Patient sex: F
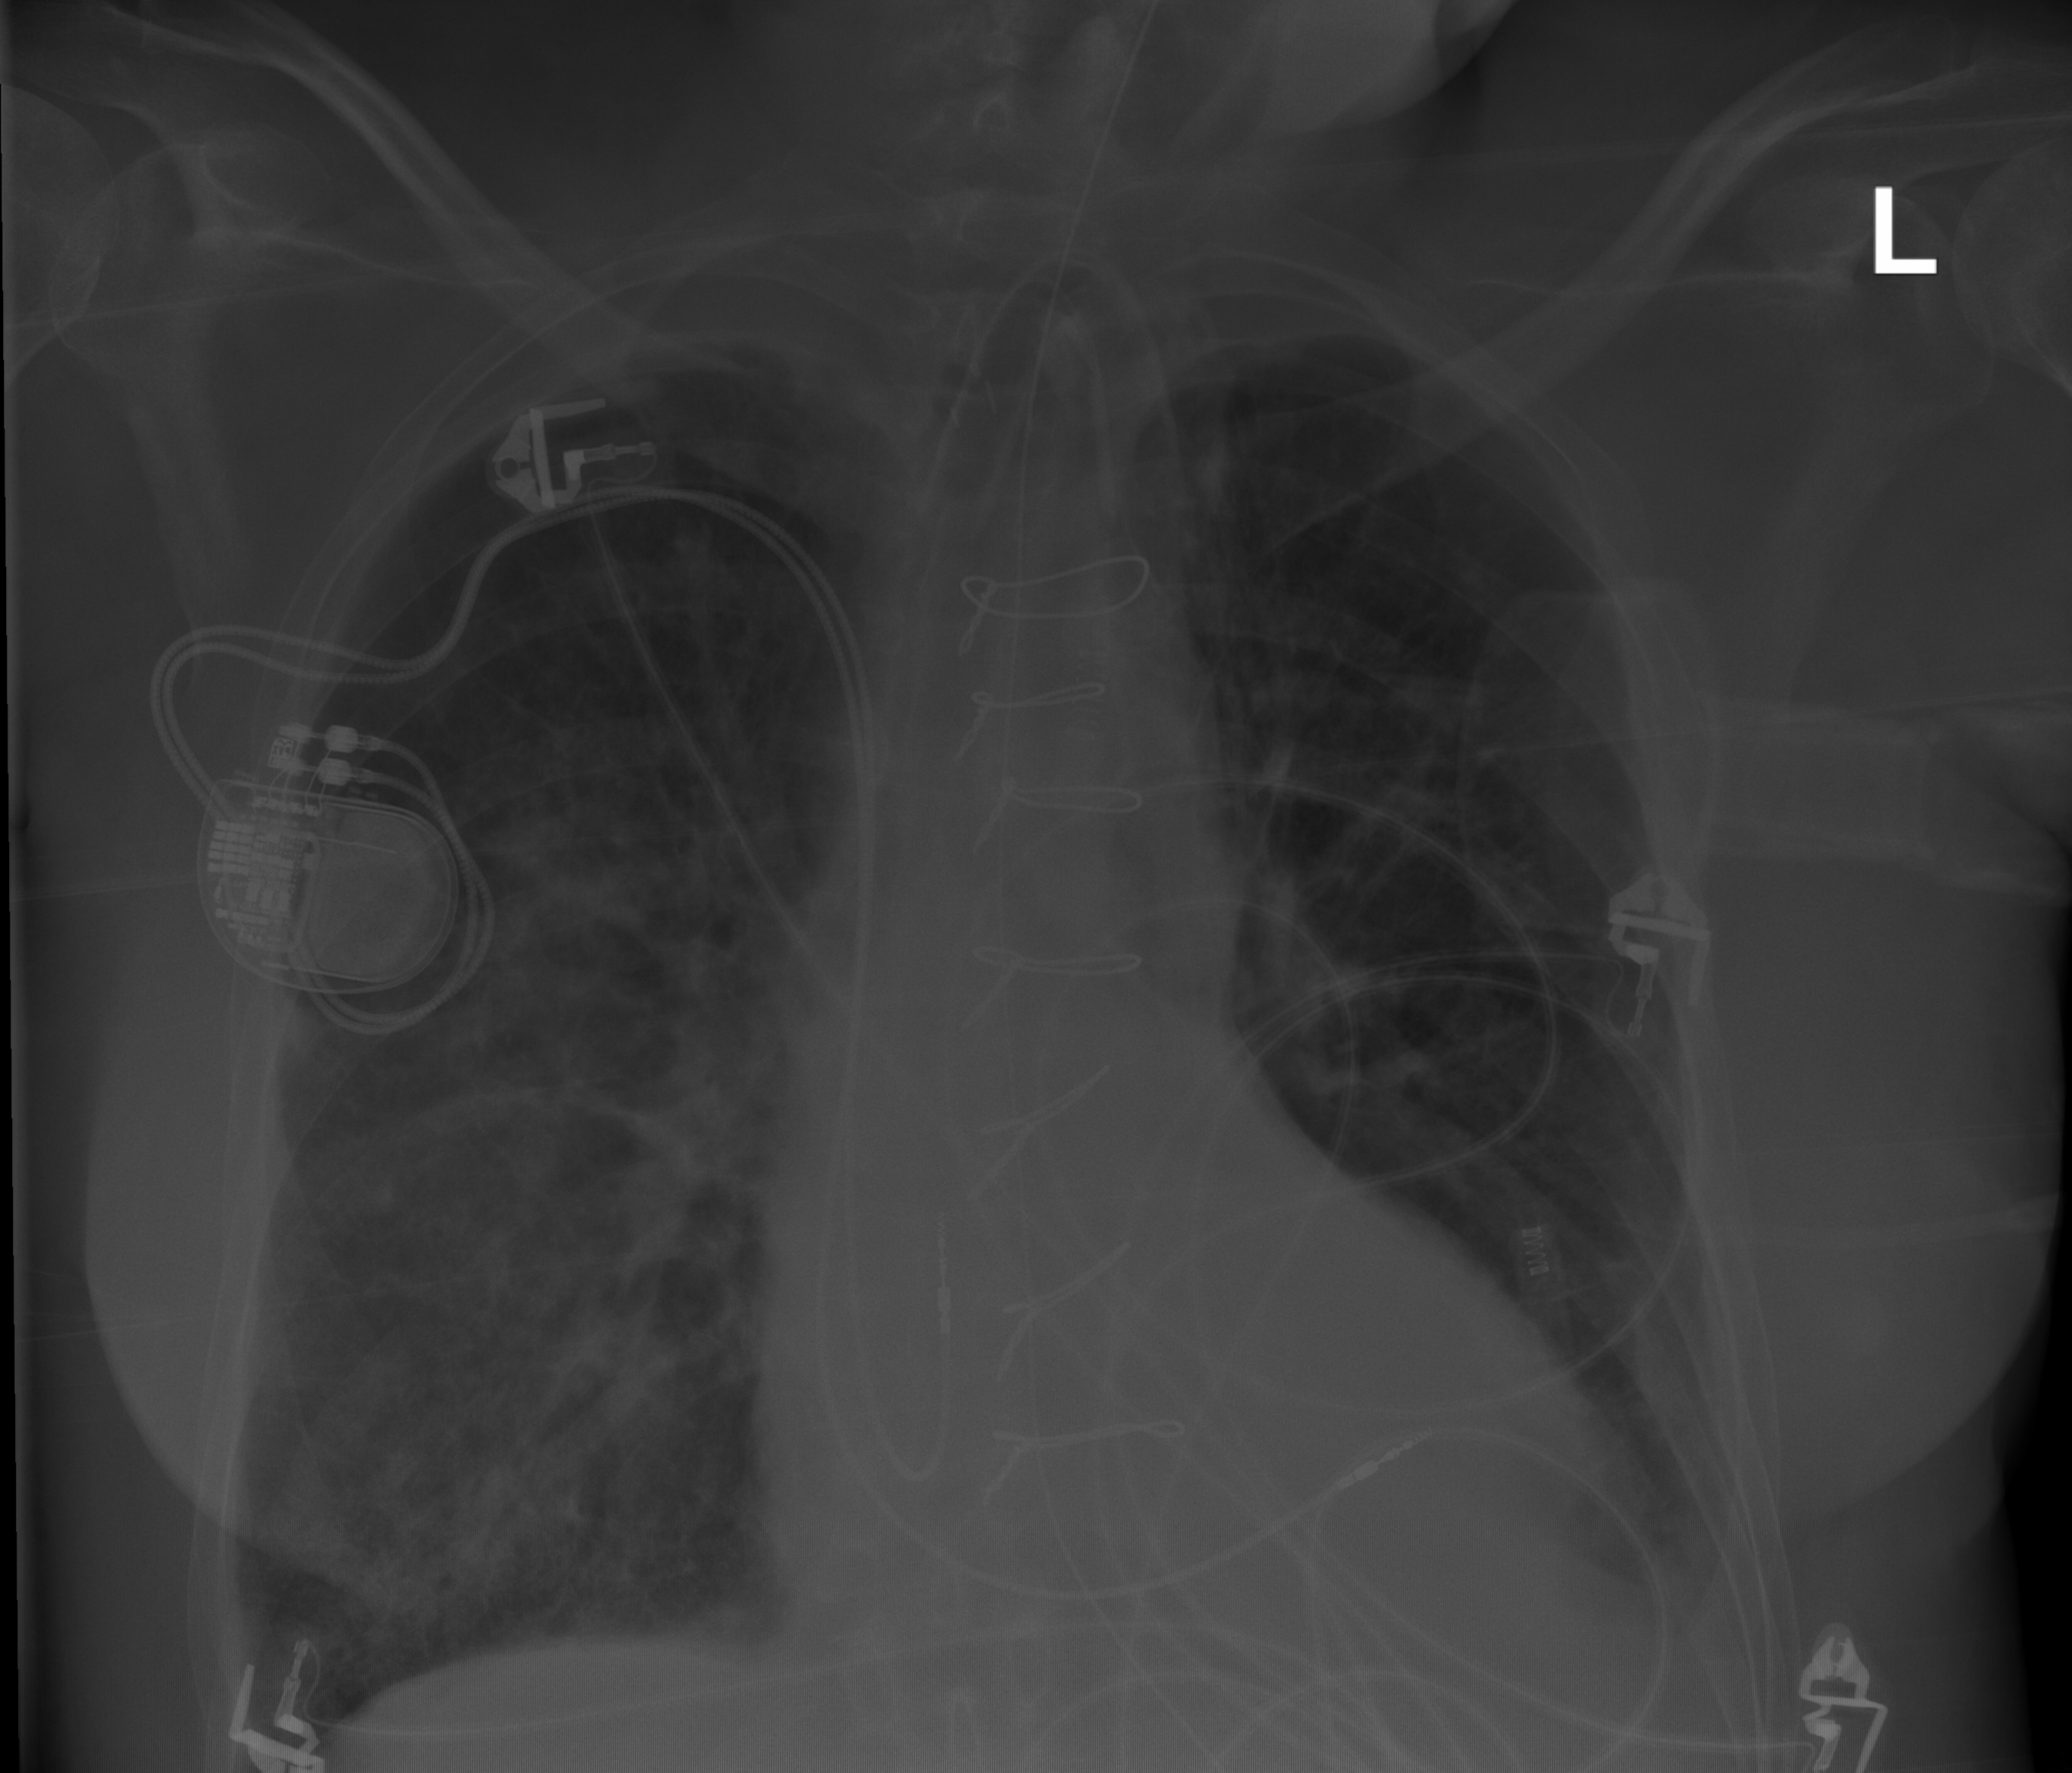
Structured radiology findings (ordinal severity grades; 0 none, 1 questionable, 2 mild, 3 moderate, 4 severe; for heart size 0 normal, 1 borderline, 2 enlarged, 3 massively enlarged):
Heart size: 0
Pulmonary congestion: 0
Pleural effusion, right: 1
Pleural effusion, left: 1
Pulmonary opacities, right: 2
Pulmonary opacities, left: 0
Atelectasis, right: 1
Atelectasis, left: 1